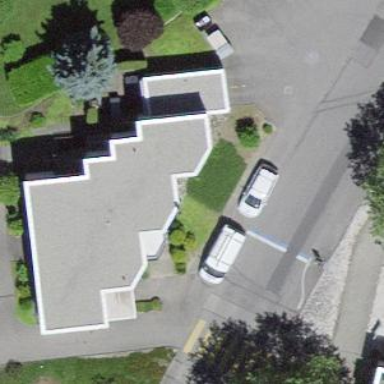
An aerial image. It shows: Flat-roofed building.